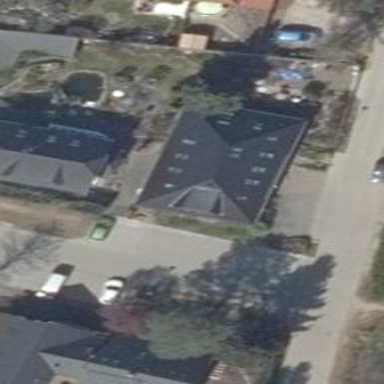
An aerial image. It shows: Building serving as veterinary clinic.